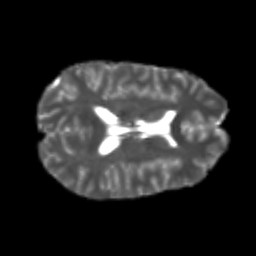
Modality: T2w
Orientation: axial
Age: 23
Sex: male
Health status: healthy
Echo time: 0.074 s